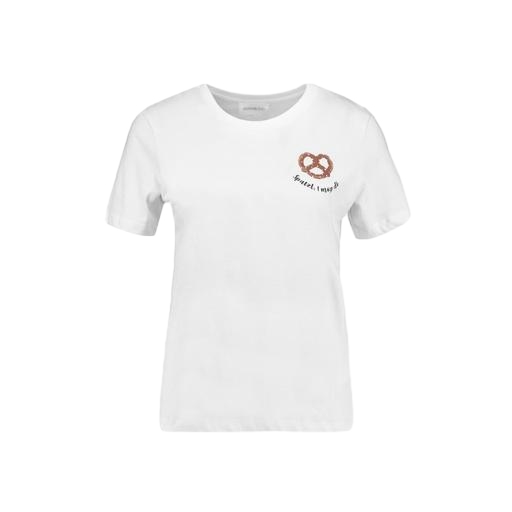
only white love pizza t-shirt, t-shirt twist graphic, bonjour graphic t-shirt, white background